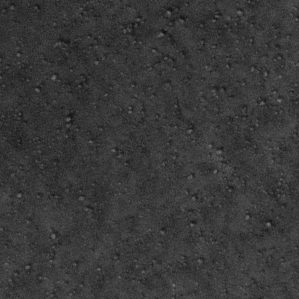
Label: frost